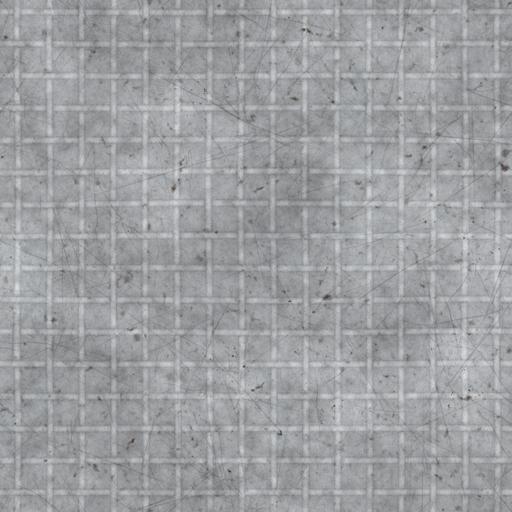
Tags: fence